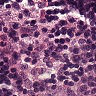
Metastatic tissue present: no